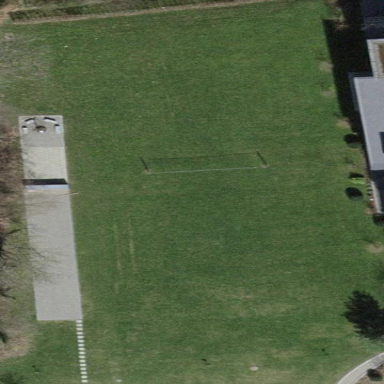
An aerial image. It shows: Pitch used for volleyball and soccer sports activities.